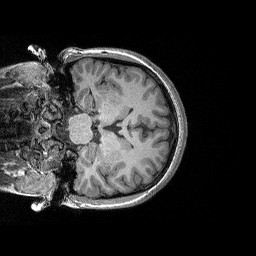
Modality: T1w
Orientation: coronal
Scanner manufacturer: siemens
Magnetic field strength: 3 T
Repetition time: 2.3 s
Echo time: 0.00298 s